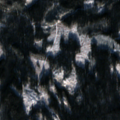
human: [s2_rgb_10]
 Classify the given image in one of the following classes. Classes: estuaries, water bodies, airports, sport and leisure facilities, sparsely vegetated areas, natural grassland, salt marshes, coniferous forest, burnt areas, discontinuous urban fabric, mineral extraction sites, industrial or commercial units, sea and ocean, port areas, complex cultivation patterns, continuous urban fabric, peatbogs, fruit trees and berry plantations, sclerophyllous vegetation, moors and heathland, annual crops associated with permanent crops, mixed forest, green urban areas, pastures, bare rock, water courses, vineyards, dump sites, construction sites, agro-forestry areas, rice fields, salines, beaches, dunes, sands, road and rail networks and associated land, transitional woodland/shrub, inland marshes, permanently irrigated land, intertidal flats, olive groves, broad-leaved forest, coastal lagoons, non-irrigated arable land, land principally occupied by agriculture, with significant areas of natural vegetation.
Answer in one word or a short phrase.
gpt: coniferous forest, transitional woodland/shrub